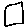
Label: square